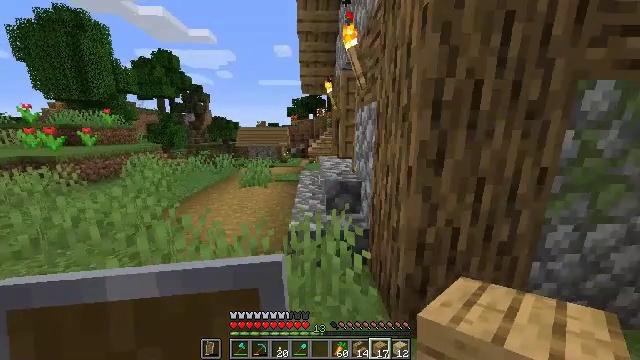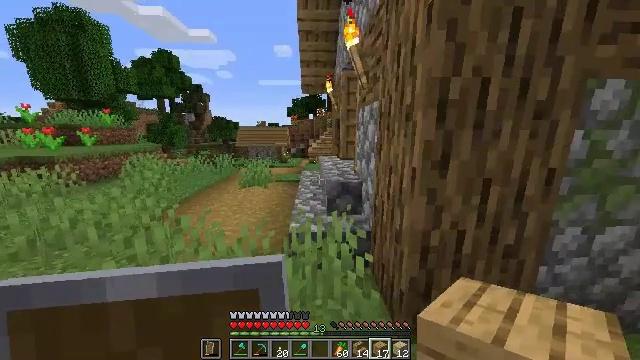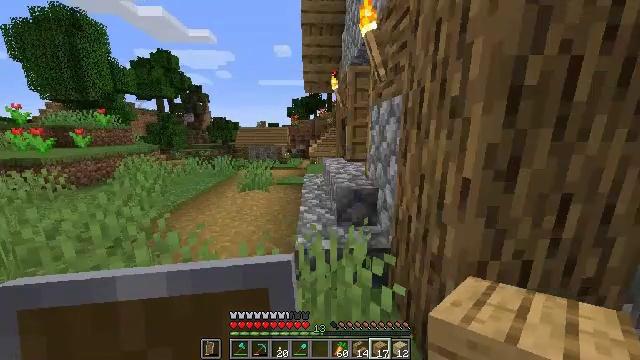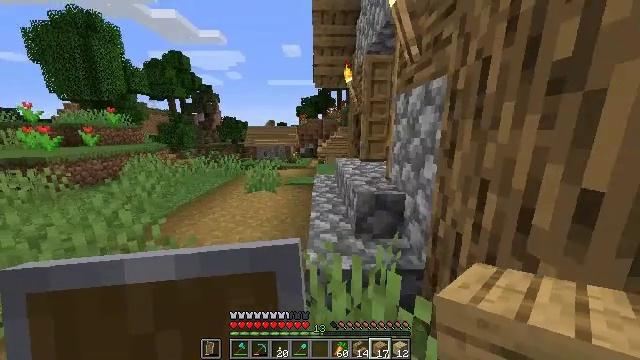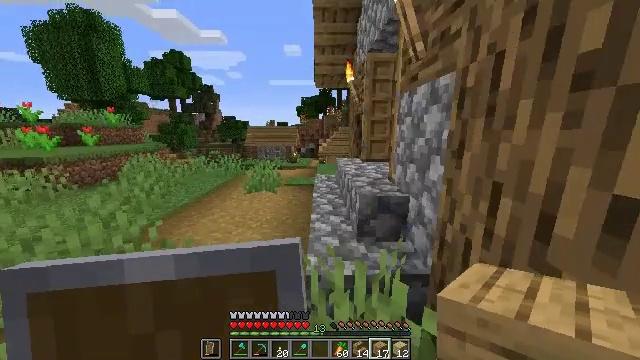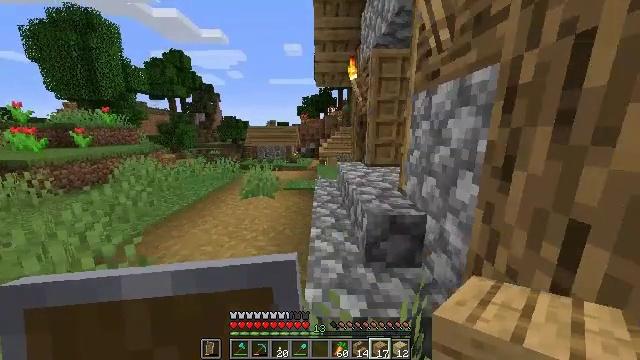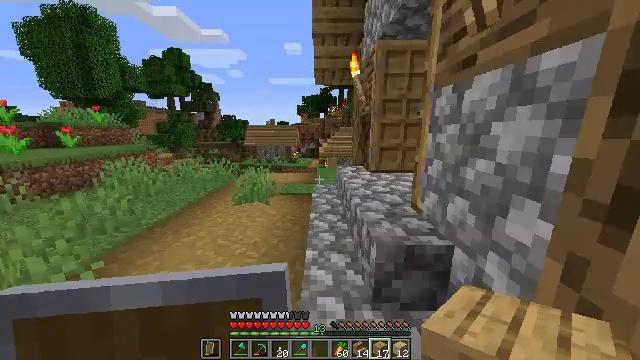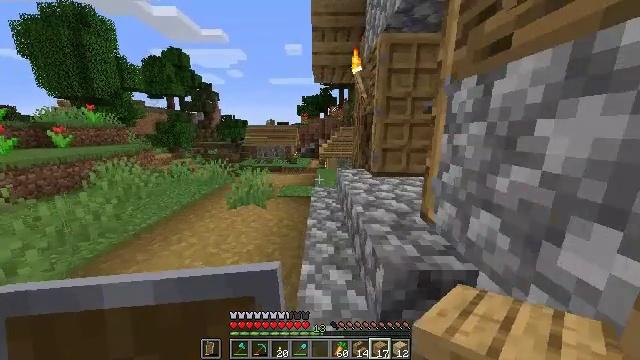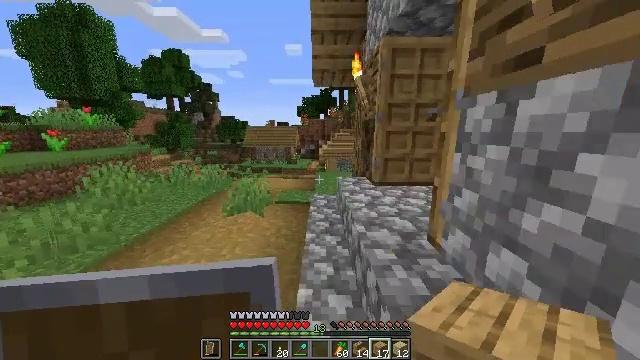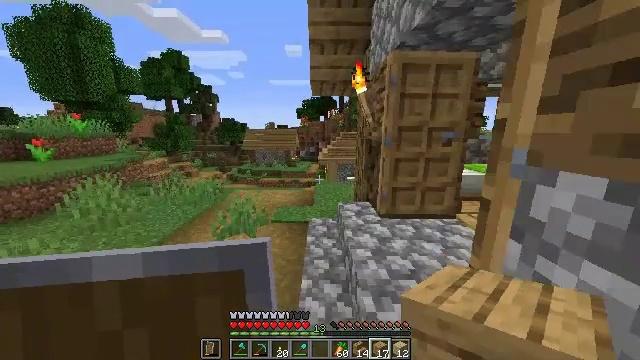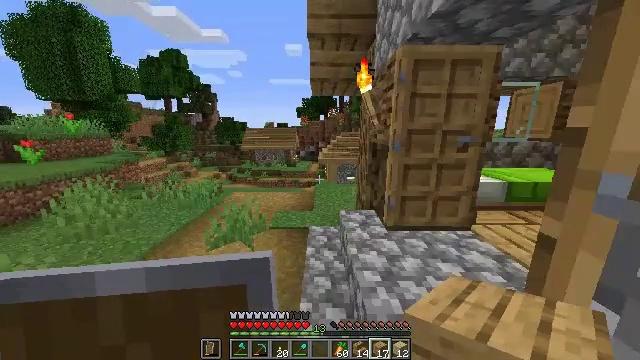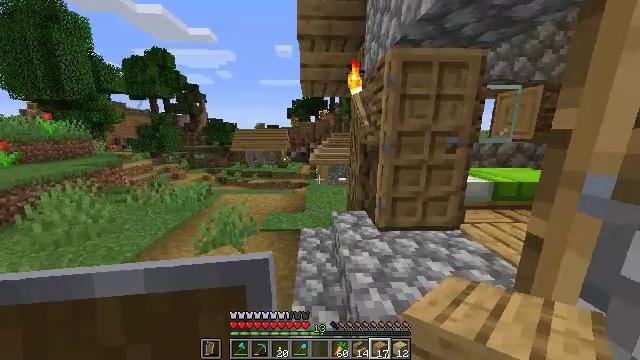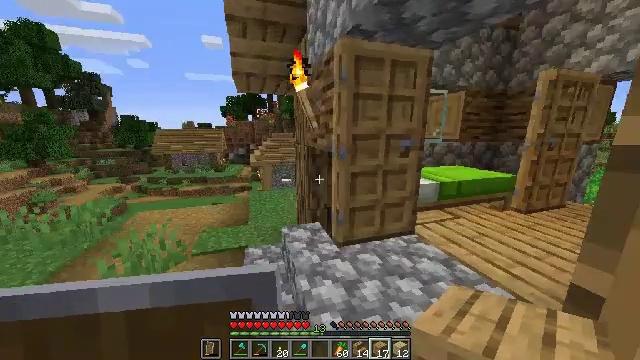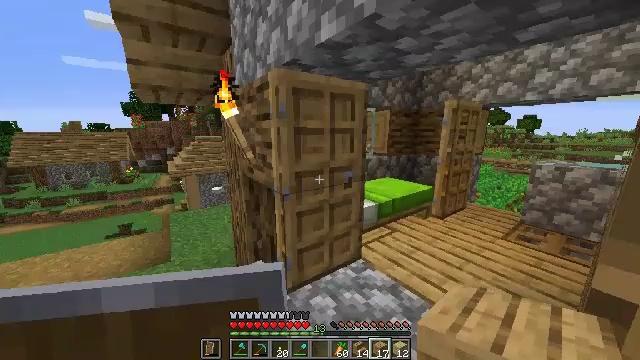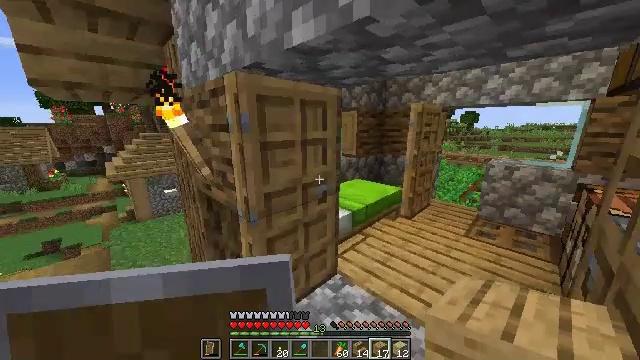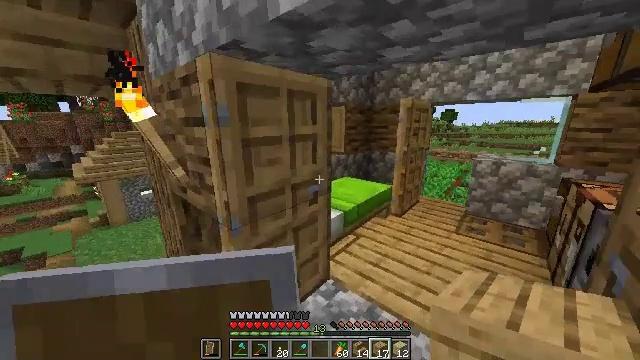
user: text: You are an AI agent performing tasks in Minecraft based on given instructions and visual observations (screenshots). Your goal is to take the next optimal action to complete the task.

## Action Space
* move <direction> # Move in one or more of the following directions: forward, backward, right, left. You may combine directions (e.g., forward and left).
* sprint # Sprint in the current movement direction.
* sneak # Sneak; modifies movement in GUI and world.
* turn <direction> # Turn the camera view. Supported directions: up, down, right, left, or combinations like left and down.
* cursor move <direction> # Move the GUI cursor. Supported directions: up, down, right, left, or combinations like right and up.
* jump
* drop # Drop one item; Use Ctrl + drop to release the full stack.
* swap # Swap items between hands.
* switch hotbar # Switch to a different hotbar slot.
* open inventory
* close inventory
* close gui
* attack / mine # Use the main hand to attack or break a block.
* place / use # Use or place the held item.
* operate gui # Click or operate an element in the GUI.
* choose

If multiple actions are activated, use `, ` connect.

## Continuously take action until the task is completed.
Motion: motion action
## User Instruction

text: Recycle the crafting table.
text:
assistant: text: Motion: move forward, sprint
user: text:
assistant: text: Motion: move forward, sprint
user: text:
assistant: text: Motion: move forward, sprint, turn left
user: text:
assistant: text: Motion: move forward, sprint
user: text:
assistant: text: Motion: move forward, sprint
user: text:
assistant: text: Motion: move forward, sprint
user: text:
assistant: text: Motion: move forward, sprint
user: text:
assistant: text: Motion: move forward, sprint
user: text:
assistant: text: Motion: move forward, sprint
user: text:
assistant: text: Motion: move forward, sprint
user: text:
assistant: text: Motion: move forward, sprint, turn right
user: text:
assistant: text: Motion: move forward, sprint, turn right
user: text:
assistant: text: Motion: move forward, sprint, turn right
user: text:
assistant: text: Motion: move forward, sprint, turn right and down
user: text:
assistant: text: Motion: move forward, turn right
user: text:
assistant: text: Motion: move forward, turn right and down
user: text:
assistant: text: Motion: move forward, turn right and down
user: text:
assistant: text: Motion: turn right
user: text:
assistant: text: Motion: turn right
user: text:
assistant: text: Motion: no_op
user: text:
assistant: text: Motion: no_op
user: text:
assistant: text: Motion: no_op
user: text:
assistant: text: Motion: turn right
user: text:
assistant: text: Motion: turn right and down
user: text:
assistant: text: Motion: turn right and down
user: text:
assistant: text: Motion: turn right and down
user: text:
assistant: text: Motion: turn right and down
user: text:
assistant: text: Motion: turn right
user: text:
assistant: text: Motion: no_op
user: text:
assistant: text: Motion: turn left